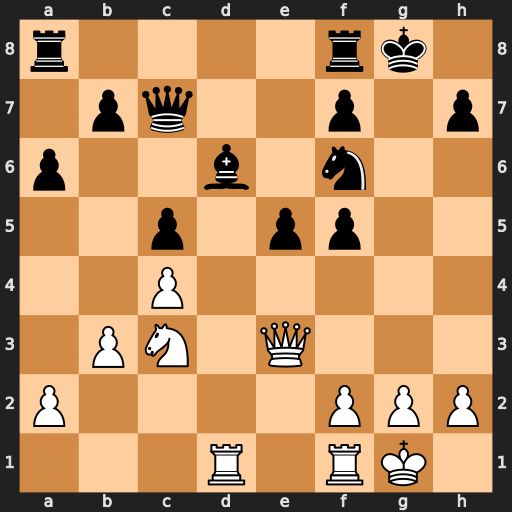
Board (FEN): r4rk1/1pq2p1p/p2b1n2/2p1pp2/2P5/1PN1Q3/P4PPP/3R1RK1
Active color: w
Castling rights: -
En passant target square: -
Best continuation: Qg5+ Kh8 Qxf6+